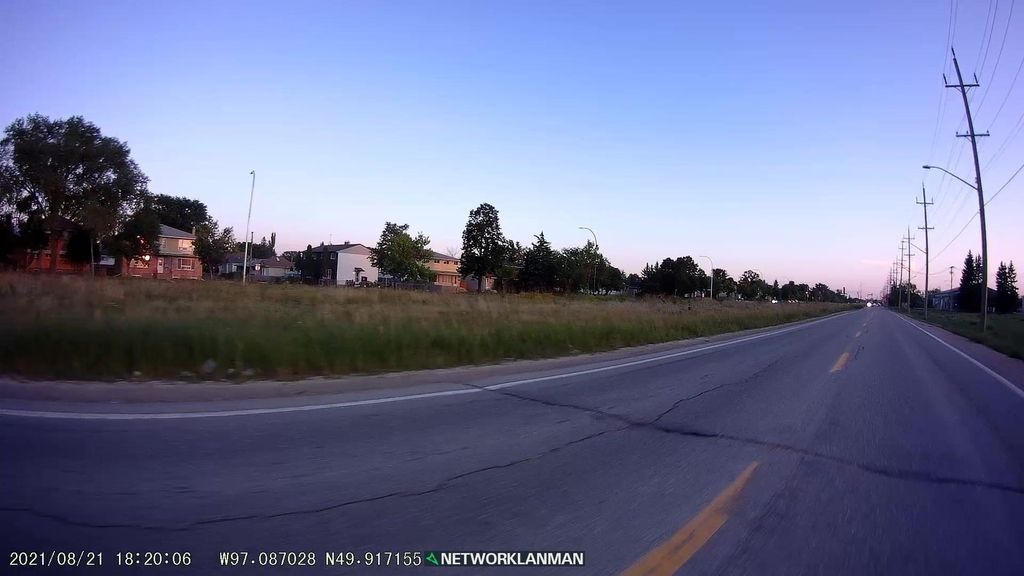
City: winnipeg